Interaction volume radius: 5 \u00c5
Interaction volume height: 10 \u00c5
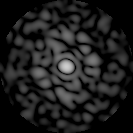
Disorder parameter: 0.9001